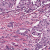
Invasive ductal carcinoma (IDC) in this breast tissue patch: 1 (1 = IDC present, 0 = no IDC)